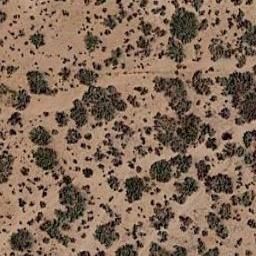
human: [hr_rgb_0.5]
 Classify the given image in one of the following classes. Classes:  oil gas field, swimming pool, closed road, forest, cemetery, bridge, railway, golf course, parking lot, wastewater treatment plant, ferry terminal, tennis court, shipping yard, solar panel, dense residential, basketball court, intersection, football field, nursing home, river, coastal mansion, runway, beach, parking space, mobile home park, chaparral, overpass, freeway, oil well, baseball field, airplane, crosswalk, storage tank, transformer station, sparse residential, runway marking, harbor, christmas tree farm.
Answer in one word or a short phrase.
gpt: chaparral